Question: I want to colour-label a time series using 'ggplot2'. I have two distinct states (classes) as given by the 'labels' vector below and I want to super-impose this on top of a plot of IBM 'Close' prices.
Below is my attempt, which unfortunately can not produce distinctively colour-coded regions by state. I am mainly having trouble with using 'geom_ribbon()':
'''
library(TTR)
library(ggplot2)
data <- getYahooData("IBM", start = 20130101, end = 20150101, freq = "daily")
df <- data.frame(data)
df$Date <-as.Date(row.names(df),"%Y-%m-%d")
# plot colour coded states on top of the original signal
dput(labels)
c(NA, NA, NA, NA, NA, NA, NA, NA, NA, 1L, 1L, 1L, 1L, 1L, 1L,
1L, 2L, 2L, 2L, 2L, 2L, 2L, 2L, 1L, 1L, 1L, 1L, 1L, 1L, 1L, 1L,
1L, 1L, 1L, 1L, 1L, 1L, 1L, 1L, 1L, 1L, 1L, 1L, 1L, 2L, 2L, 2L,
2L, 2L, 2L, 2L, 2L, 2L, 2L, 2L, 1L, 1L, 1L, 1L, 1L, 1L, 1L, 1L,
1L, 1L, 1L, 1L, 1L, 1L, 1L, 1L, 1L, 1L, 1L, 2L, 2L, 2L, 2L, 2L,
2L, 2L, 2L, 2L, 2L, 2L, 2L, 2L, 2L, 2L, 2L, 2L, 1L, 1L, 1L, 1L,
1L, 1L, 1L, 1L, 1L, 1L, 1L, 1L, 1L, 1L, 1L, 1L, 1L, 1L, 1L, 1L,
1L, 1L, 1L, 1L, 1L, 1L, 1L, 1L, 1L, 2L, 2L, 2L, 2L, 2L, 2L, 2L,
2L, 2L, 1L, 1L, 1L, 1L, 1L, 1L, 1L, 1L, 1L, 1L, 1L, 1L, 1L, 1L,
1L, 1L, 1L, 1L, 1L, 1L, 1L, 1L, 1L, 2L, 2L, 2L, 2L, 2L, 2L, 2L,
2L, 2L, 2L, 2L, 2L, 1L, 1L, 1L, 1L, 1L, 1L, 1L, 1L, 1L, 1L, 1L,
1L, 2L, 2L, 2L, 2L, 2L, 2L, 2L, 1L, 1L, 1L, 1L, 2L, 2L, 2L, 2L,
2L, 2L, 2L, 2L, 2L, 2L, 2L, 1L, 2L, 1L, 1L, 2L, 2L, 2L, 2L, 2L,
2L, 2L, 2L, 2L, 2L, 2L, 2L, 1L, 1L, 1L, 1L, 1L, 1L, 1L, 1L, 1L,
1L, 1L, 1L, 1L, 1L, 1L, 1L, 2L, 2L, 2L, 2L, 2L, 2L, 2L, 2L, 1L,
1L, 1L, 1L, 1L, 1L, 1L, 1L, 1L, 2L, 2L, 2L, 2L, 2L, 2L, 2L, 2L,
2L, 2L, 1L, 1L, 1L, 1L, 1L, 1L, 1L, 1L, 1L, 1L, 1L, 1L, 2L, 2L,
2L, 2L, 2L, 2L, 2L, 2L, 2L, 2L, 1L, 2L, 2L, 2L, 2L, 2L, 2L, 2L,
2L, 2L, 1L, 1L, 1L, 1L, 1L, 1L, 1L, 1L, 1L, 1L, 1L, 1L, 1L, 1L,
1L, 1L, 1L, 1L, 1L, 1L, 1L, 2L, 2L, 2L, 2L, 2L, 2L, 1L, 1L, 1L,
1L, 1L, 1L, 1L, 1L, 1L, 1L, 1L, 1L, 1L, 2L, 2L, 2L, 2L, 2L, 1L,
1L, 1L, 1L, 1L, 1L, 1L, 1L, 1L, 1L, 1L, 1L, 1L, 1L, 1L, 2L, 2L,
2L, 2L, 1L, 1L, 1L, 1L, 1L, 1L, 1L, 1L, 1L, 1L, 1L, 1L, 1L, 1L,
1L, 1L, 1L, 1L, 1L, 1L, 1L, 1L, 1L, 1L, 1L, 1L, 2L, 2L, 2L, 2L,
2L, 2L, 1L, 1L, 1L, 1L, 1L, 1L, 1L, 1L, 1L, 1L, 1L, 1L, 1L, 1L,
1L, 1L, 2L, 2L, 2L, 2L, 2L, 2L, 1L, 1L, 1L, 1L, 1L, 1L, 1L, 1L,
1L, 1L, 1L, 1L, 1L, 1L, 1L, 1L, 1L, 1L, 1L, 1L, 1L, 1L, 1L, 1L,
1L, 1L, 1L, 1L, 1L, 1L, 1L, 1L, 1L, 1L, 1L, 1L, 1L, 1L, 1L, 1L,
1L, 1L, 1L, 1L, 2L, 2L, 2L, 2L, 2L, 2L, 2L, 2L, 2L, 2L, 2L, 2L,
1L, 1L, 1L, 1L, 1L, 1L, 1L, 1L, 1L, 1L, 1L, 1L, 1L, 1L, 1L, 1L,
1L, 1L, 1L, 1L, 1L, 1L, 1L, 1L, 1L, 1L, 1L, 1L, 1L, 1L, 2L, 2L,
2L, 2L, 2L, 2L, 2L, 2L, 2L, 2L, 2L)
# colour and class labels to be used by geom_ribbon
df_bg <- data.frame(x = c(0, rep(which(as.logical(diff(labels))), each=2), length(labels)),
ymin = min(df$Close, na.rm = TRUE),
ymax = 1.1*max(df$Close, na.rm = TRUE),
fill = factor(rep(labels[c(which(as.logical(diff(labels))), length(labels) )], each=2))
)
ggplot(data=df) +
geom_line(aes(x=1:nrow(df), y=diff_ma )) +
labs(title="IBM 2-State HMM") +
geom_ribbon(data = df_bg,
aes(x = x, ymin=ymin, ymax=ymax, fill=fill), alpha=.2) +
xlab("Date") +
ylab("Levels") +
theme(legend.justification = c(1, 0), legend.position = c(1, 0))
'''
As you can see below, rather than distinct red and blue filled regions, this 'geom_ribbon' code produces a mixture of the two.

What am I doing wrong here? I think it is the 'fill' column in 'df_bg', but I am not entirely sure. Also, if I wanted to plot by Date in the x axis, can I still use 'geom_ribbon' to colour label?
P.S: This question is related to my previous one <URL>.
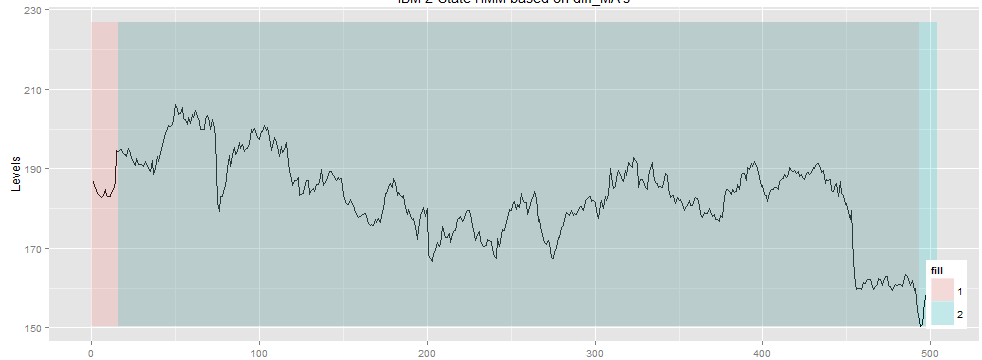
Answer: You need to add a 'group' argument to your data and 'geom_ribbon' call. Otherwise it groups by color and just uses the filling color from the minimum to the maximum value for each of your colors.
'''
# colour and class labels to be used by geom_ribbon
df_bg <- data.frame(x = c(0, rep(which(as.logical(diff(labels))), each=2), length(labels)),
ymin = min(df$Close, na.rm = TRUE),
ymax = 1.1*max(df$Close, na.rm = TRUE),
fill = factor(rep(labels[c(which(as.logical(diff(labels))), length(labels) )],
each=2)),
grp = factor(rep(seq(sum(as.logical(diff(labels)), na.rm=TRUE)+1), each=2))
)
#
ggplot(data=df) +
geom_line(aes(x=1:nrow(df), y=Close)) +
labs(title="IBM 2-State HMM") +
geom_ribbon(data = df_bg,
aes(x = x, ymin=ymin, y=180, ymax=ymax, fill=fill, group=grp), alpha=.2) +
xlab("Date") +
ylab("Levels") +
theme(legend.justification = c(1, 0), legend.position = c(1, 0))
'''
EDIT: In order to change the 'x-axis' to 'Date' format, you can use the 'Date' in your 'geom_line' command and change the x of your 'df_bg' to a 'Date'.
'''
# colour and class labels to be used by geom_ribbon
df_bg <- data.frame(x = df[c(1, rep(which(as.logical(diff(labels))), each=2), length(labels)), "Date"],
ymin = min(df$Close, na.rm = TRUE),
ymax = 1.1*max(df$Close, na.rm = TRUE),
fill = factor(rep(labels[c(which(as.logical(diff(labels))), length(labels) )],
each=2)),
grp = factor(rep(seq(sum(as.logical(diff(labels)), na.rm=TRUE)+1), each=2))
)
#
ggplot(data=df) +
geom_line(aes(x=Date, y=Close)) +
labs(title="IBM 2-State HMM") +
geom_ribbon(data = df_bg,
aes(x = x, ymin=ymin, y=180, ymax=ymax, fill=fill, group=grp), alpha=.2) +
xlab("Date") +
ylab("Levels") +
theme(legend.justification = c(1, 0), legend.position = c(1, 0))
'''